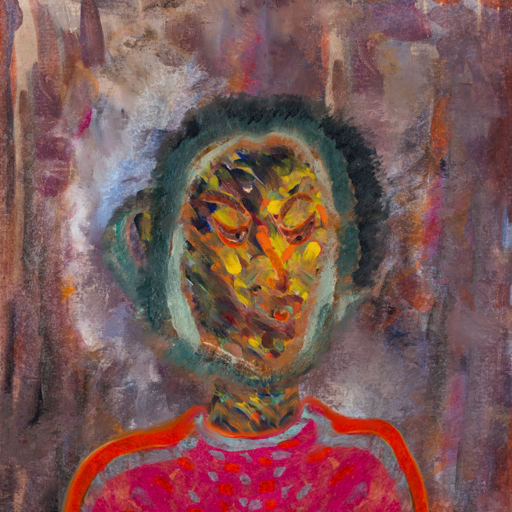
Background: Hypocrite, Head And Neck Side: An_Impression, Face Side: Hypocrite, Bust: Sisters, Hair Side: Boggyland, Head Accessory: Blank, Second Necklace: Blank, Necklace: Blank, Baby: Blank